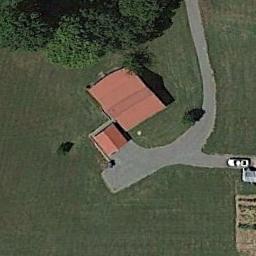
Label: residential